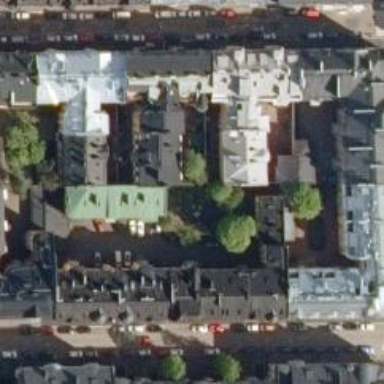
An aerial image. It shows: Residential area located within city block.